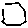
Label: hexagon